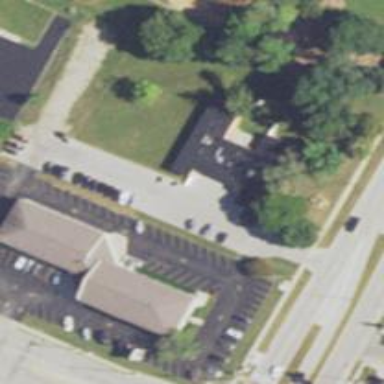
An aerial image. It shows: Veterinary facility.